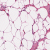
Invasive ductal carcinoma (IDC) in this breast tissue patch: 0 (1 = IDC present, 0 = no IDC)